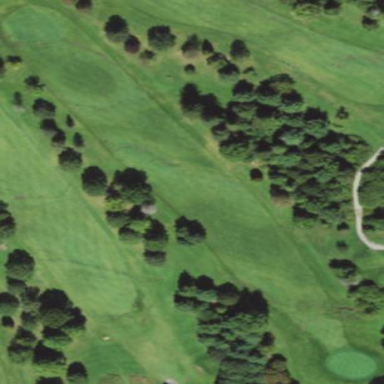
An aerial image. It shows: Golf fairway surrounded by grass.